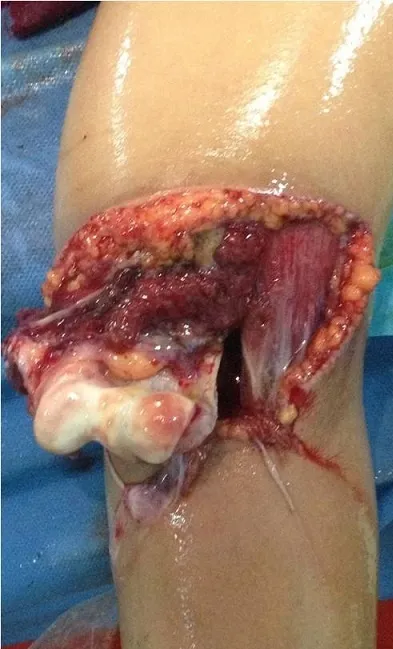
Opened elbow dislocation.
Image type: medical_photograph (other_medical_photograph)